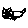
Label: cat